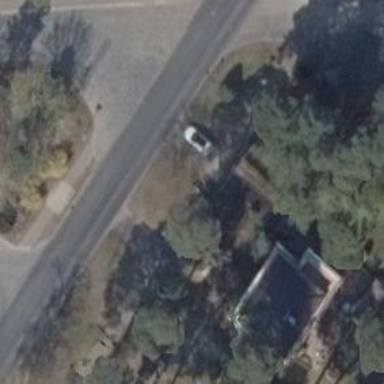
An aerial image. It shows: Sidewalk along the footway.